Question: I would like to create an arch with 2 column but I am a beginner in 3D and i don't know how to make it work. I created the arch model but i am unable to create the column. Can someone tell me how to make it ? or at least point me in a direction? I try to create this 3d model using rhino 5.
The arch looks like in the picture attached :

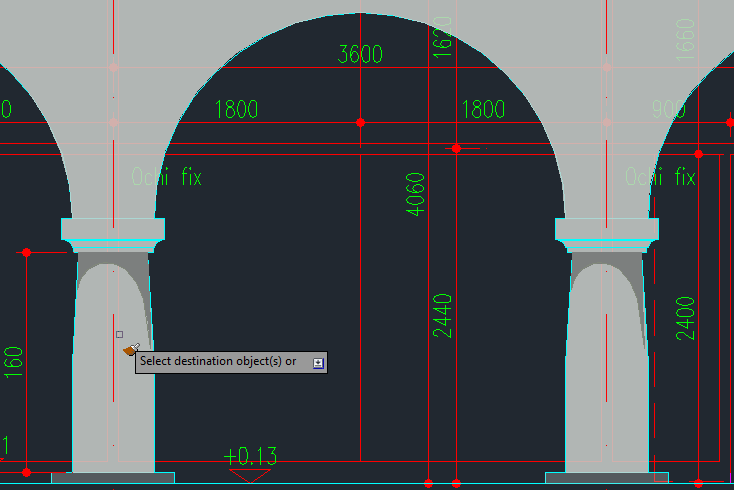
Answer: The there are two major ways to create a column in the 3d software.
First You may want to check Lathe modifier (as it is called in Autodesk) or under another name in other 3d software. What it is doing generally it wraps the shape that you draw around the axis of choice i.e. XYZ. Thats how you basically achieve a column in a simple way: draw a shape->add lathe (or anther called wrap modifier)->choose an axis.
Second you can box model the column. As it states, you extrude and modify box to achieve the result. Google for box modeling.
Finally, you can mix this techniques. First make an rough column with lathe modifier, second use box modeling technique to modify the object.
Goodluck in your modeling!